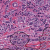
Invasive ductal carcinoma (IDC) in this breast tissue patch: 1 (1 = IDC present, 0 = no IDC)